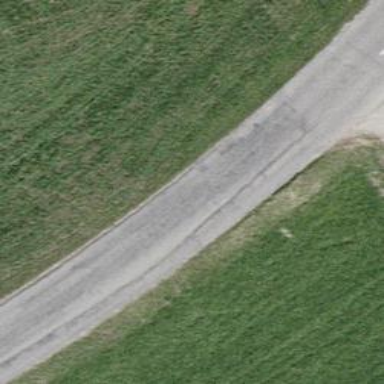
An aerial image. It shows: Unclassified road.